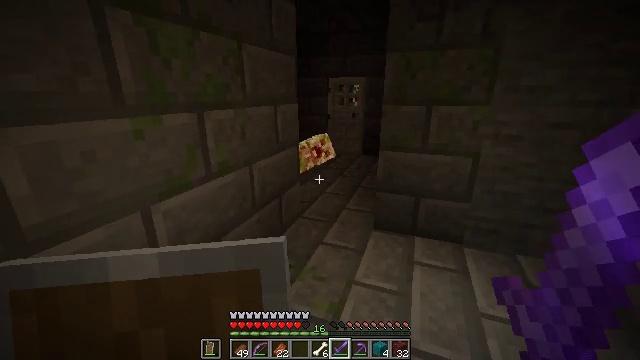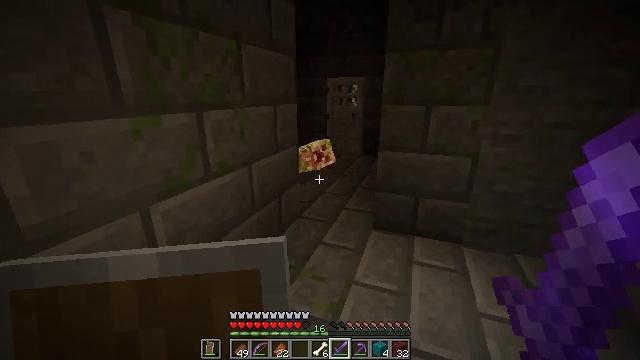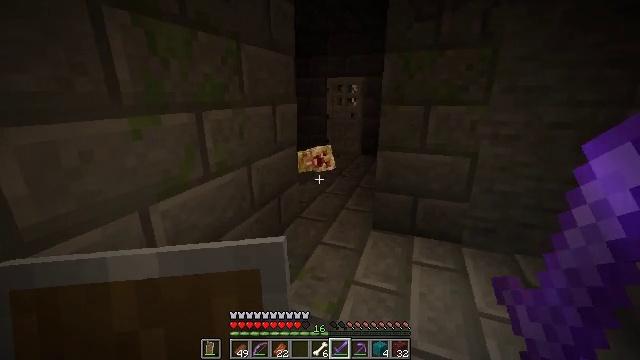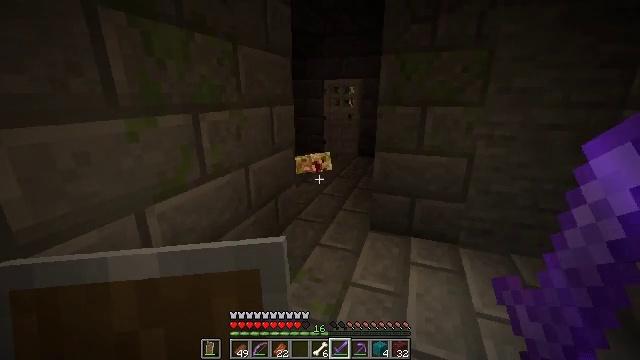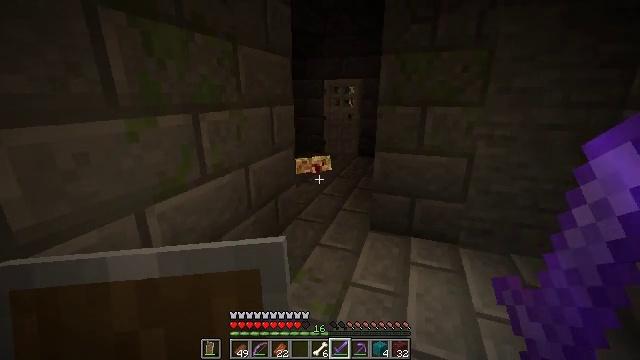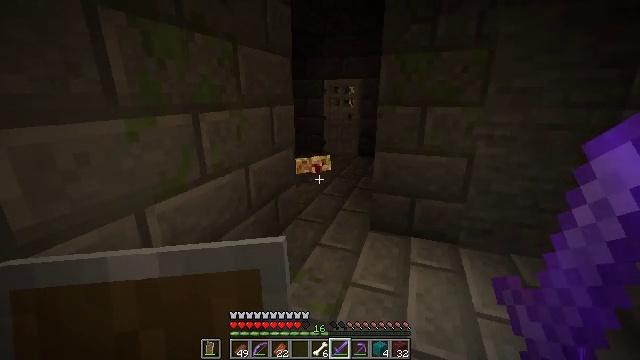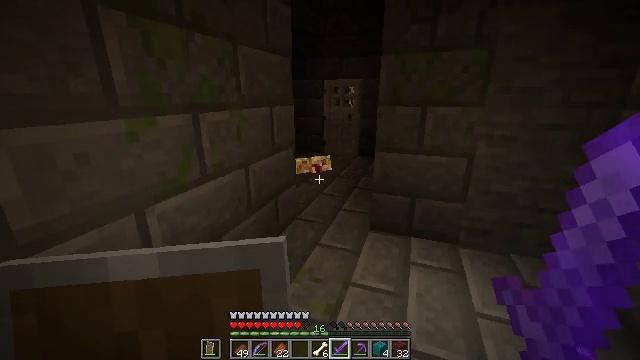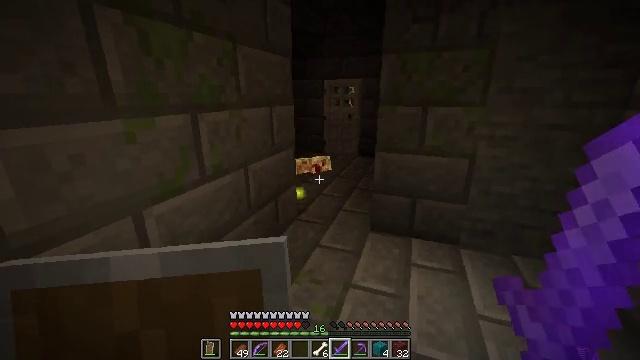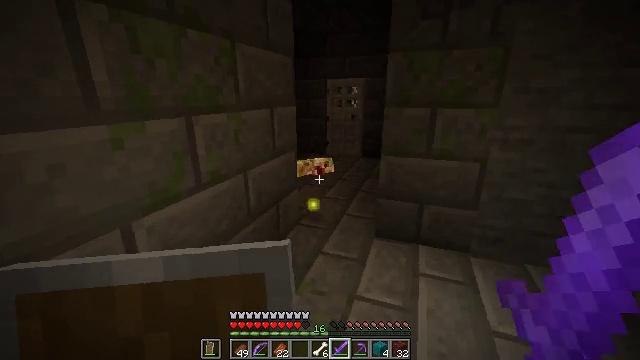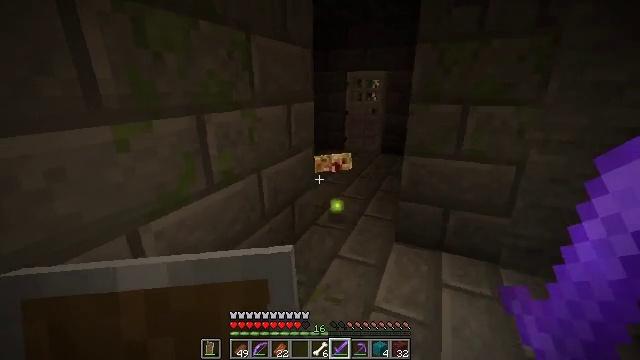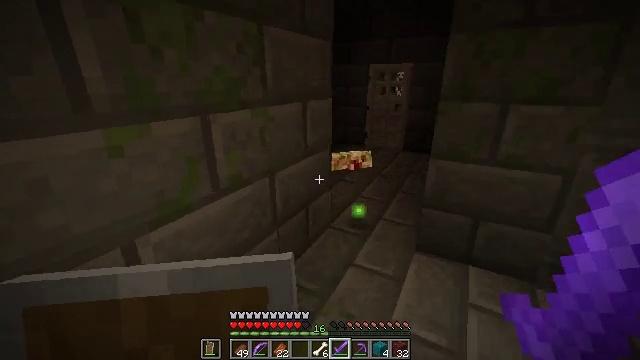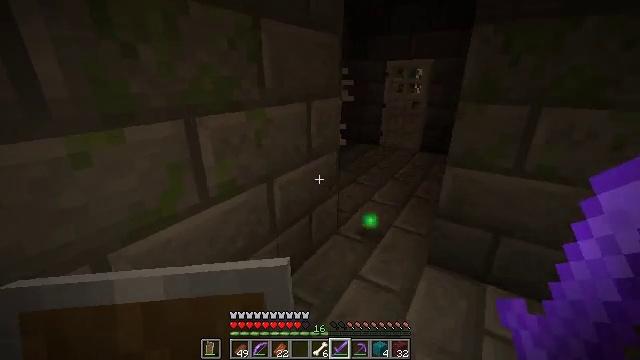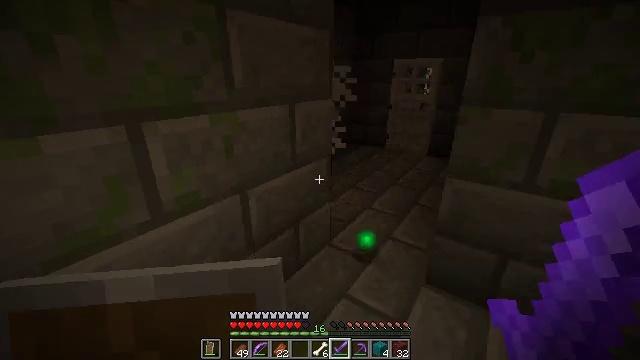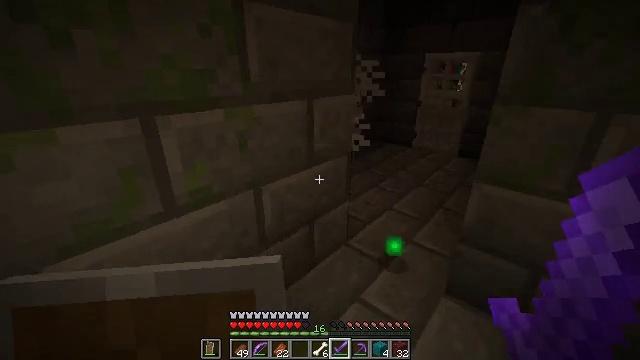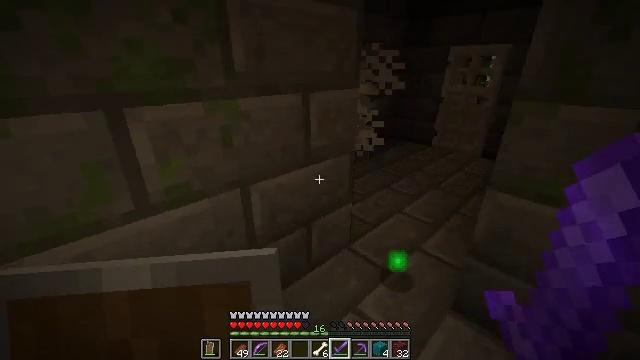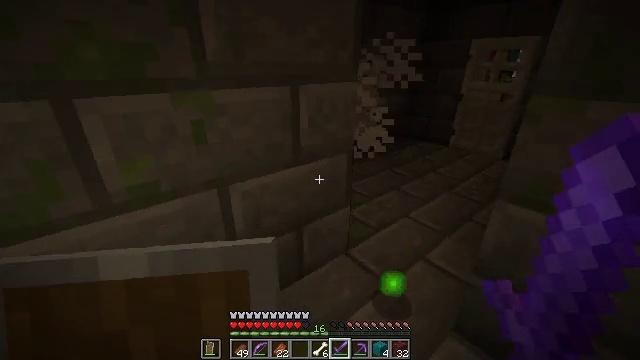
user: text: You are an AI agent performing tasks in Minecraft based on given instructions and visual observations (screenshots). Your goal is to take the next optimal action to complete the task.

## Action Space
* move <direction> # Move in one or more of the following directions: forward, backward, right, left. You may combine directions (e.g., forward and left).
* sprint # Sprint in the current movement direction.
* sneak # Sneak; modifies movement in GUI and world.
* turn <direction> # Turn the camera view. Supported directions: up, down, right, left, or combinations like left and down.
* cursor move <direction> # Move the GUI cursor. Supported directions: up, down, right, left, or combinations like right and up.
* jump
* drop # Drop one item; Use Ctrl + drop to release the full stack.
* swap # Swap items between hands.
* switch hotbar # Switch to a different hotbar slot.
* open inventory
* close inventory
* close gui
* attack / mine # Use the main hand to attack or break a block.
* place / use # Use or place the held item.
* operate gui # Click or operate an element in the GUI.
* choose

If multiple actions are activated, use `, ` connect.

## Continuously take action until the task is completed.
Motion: motion action
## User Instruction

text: Break the iron door.
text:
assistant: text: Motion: no_op
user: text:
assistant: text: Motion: no_op
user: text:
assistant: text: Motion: no_op
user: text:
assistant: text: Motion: no_op
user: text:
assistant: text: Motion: no_op
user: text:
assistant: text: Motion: no_op
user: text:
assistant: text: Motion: move forward
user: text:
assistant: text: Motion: move forward
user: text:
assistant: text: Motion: move forward, turn left and down
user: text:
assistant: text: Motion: move forward and move right, turn left and down
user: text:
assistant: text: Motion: move forward and move right, turn left
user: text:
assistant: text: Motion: move forward and move right, turn left
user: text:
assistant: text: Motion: move forward and move right, turn left
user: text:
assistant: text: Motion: move forward and move right, turn left and down
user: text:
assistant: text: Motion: move forward, turn left
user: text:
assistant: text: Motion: move forward, turn left
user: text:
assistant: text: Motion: move forward, turn left
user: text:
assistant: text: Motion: move forward, turn left
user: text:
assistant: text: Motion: turn left
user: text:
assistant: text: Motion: no_op
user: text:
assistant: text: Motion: turn left
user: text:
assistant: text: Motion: move forward
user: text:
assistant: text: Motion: move forward, turn left
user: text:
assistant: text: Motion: move forward and move right, turn left
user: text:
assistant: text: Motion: move forward and move right, turn left
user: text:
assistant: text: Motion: move forward and move right
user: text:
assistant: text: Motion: move forward and move right, turn left
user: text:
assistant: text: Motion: move forward and move right, turn left
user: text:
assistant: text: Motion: move forward and move right, turn left
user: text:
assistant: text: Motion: move forward and move right, turn left